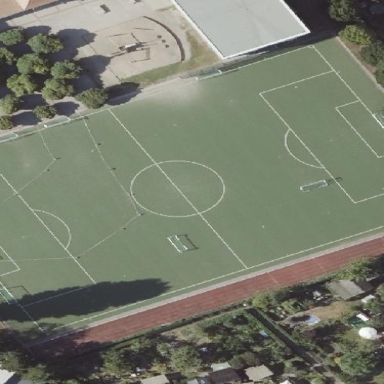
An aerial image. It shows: Artificial turf soccer pitch for leisure sport activities.